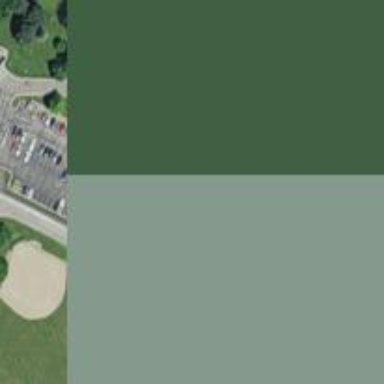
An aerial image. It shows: Baseball pitch for leisure and sports activities.